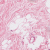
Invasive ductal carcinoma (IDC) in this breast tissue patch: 0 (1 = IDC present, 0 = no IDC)